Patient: sex M, age 64
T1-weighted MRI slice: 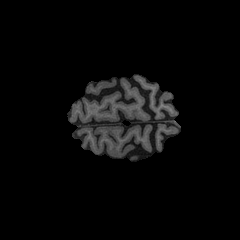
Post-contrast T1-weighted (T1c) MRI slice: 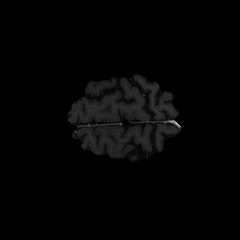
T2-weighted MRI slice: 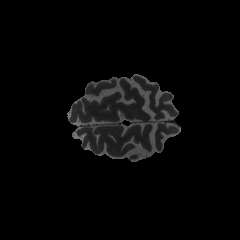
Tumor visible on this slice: no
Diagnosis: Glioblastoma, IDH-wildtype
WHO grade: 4